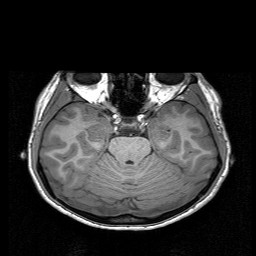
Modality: T1w
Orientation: coronal
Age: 25
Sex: female
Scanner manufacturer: siemens
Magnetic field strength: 3 T
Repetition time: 1.9 s
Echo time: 0.00226 s